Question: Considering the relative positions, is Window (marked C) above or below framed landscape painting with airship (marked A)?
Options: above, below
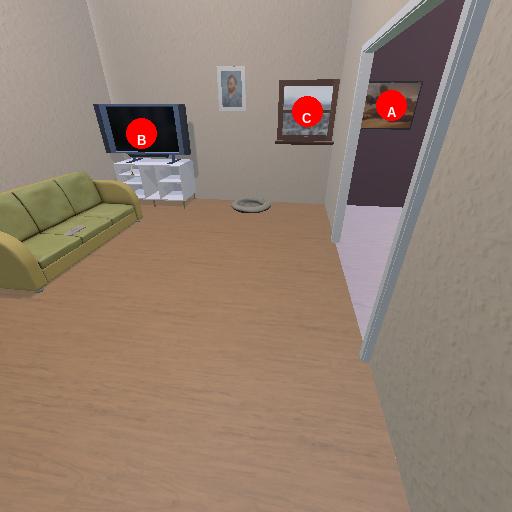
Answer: above